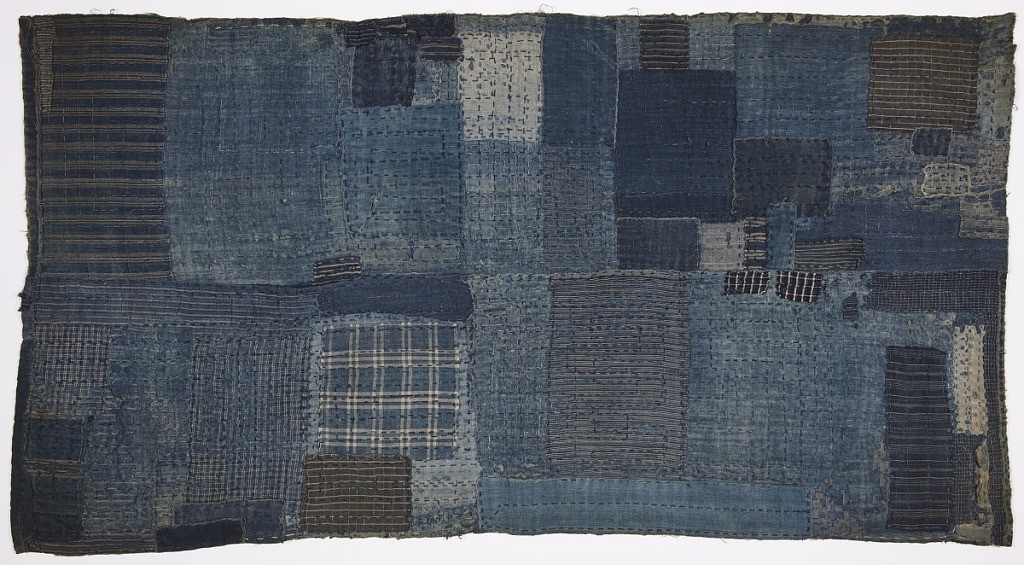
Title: Child's sleeping mat (boro shikimono)
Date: late 19th century
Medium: indigo-dyed cotton Technique: pieced and stitched
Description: Child's sleeping mat composed of several layers of indigo dyed cotton fabrics, patched and heavily stitched.